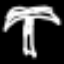
Label: palm tree